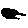
Label: tree